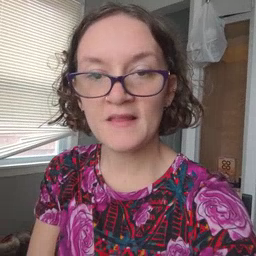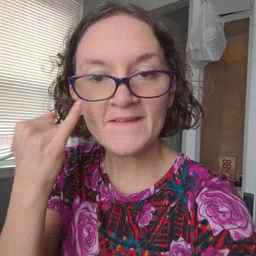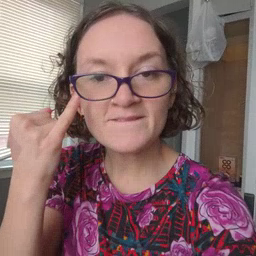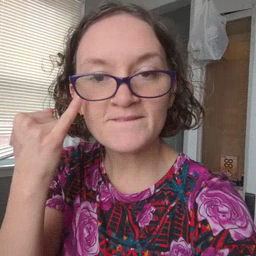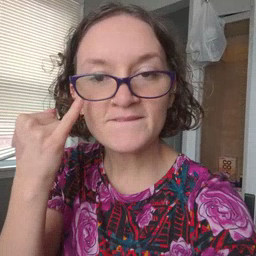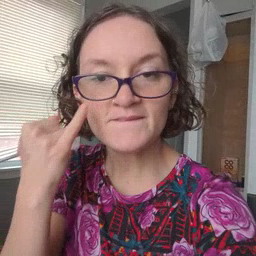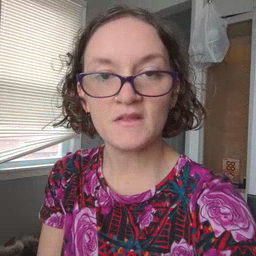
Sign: if